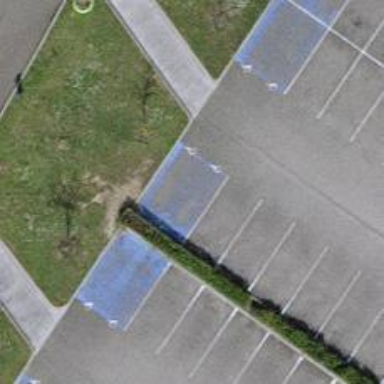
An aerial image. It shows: Parking space is available.